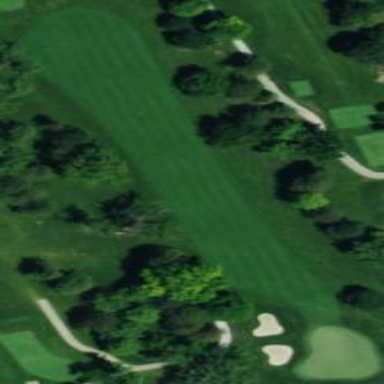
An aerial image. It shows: Scenic golf fairway.